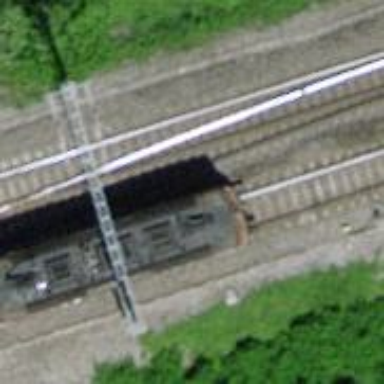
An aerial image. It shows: Single-track railway siding with electrified contact lines.